Aerial crown-view tile of a tropical tree (Barro Colorado Island, Panama), acquired 20241216:
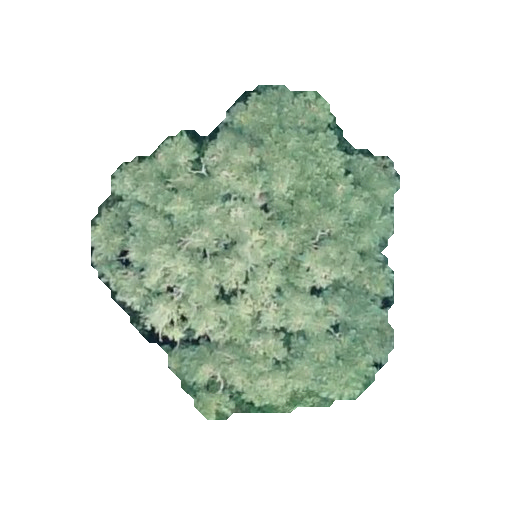
Species: Jacaranda copaia
GBIF accepted scientific name: Jacaranda copaia
Crown area: 107.277 m²